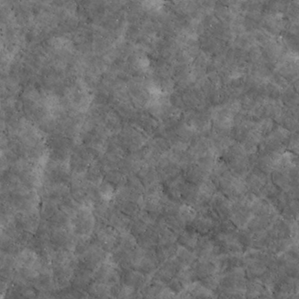
Label: non_frost